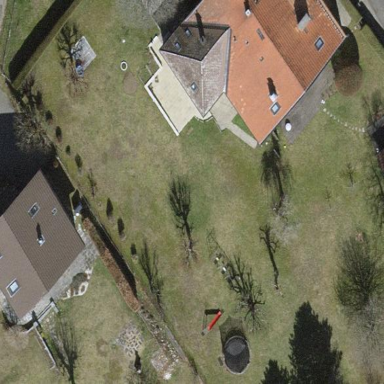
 designed for leisure activities on land."